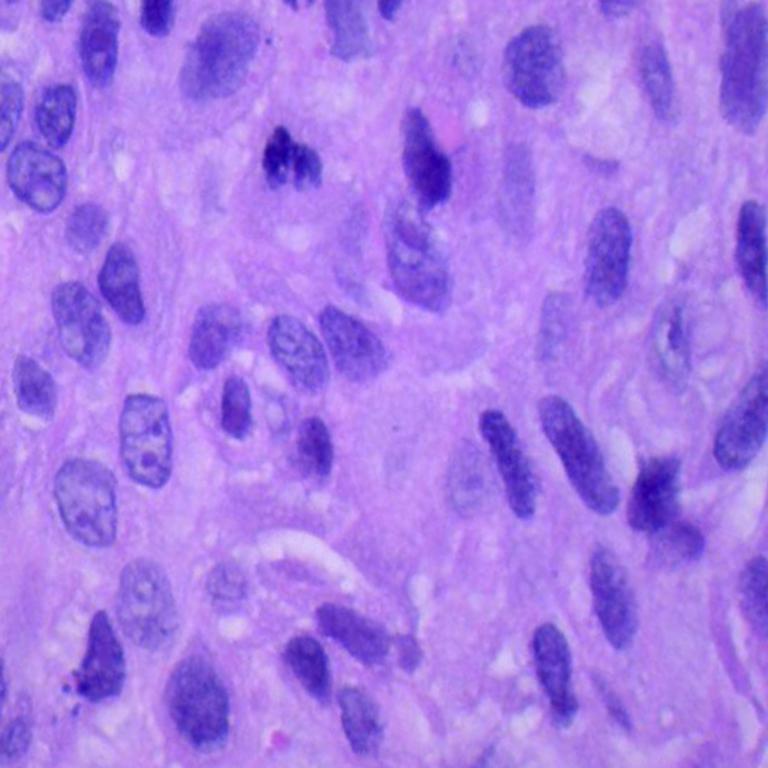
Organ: lung
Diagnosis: squamous carcinomas